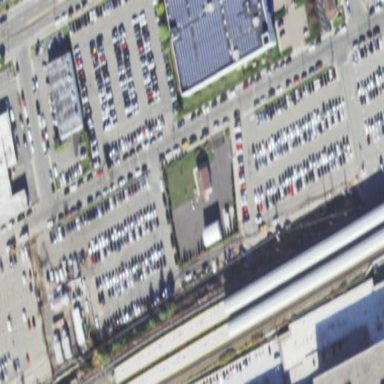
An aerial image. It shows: Platform at the railway station with shelter for public transport.